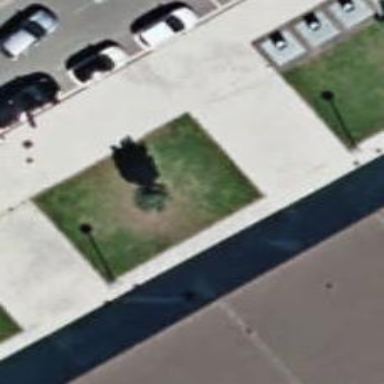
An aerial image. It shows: Evergreen broadleaved tree.